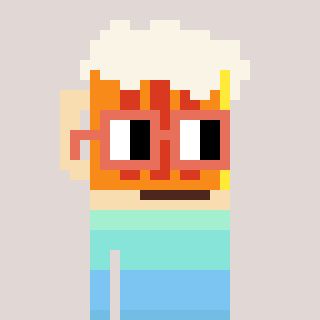
a pixel art character with square orange glasses, a beer-shaped head and a peachy-colored body on a warm background